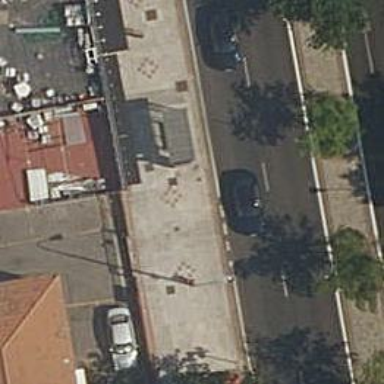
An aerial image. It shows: Bus stop with sheltered platform for public transport.